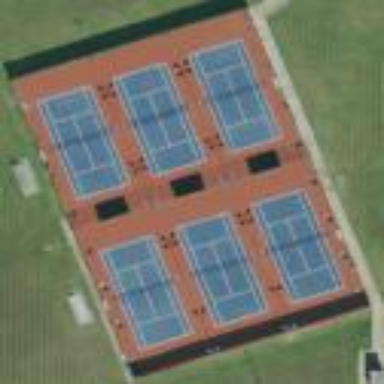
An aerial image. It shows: Tennis court on pitch designated for leisure land.